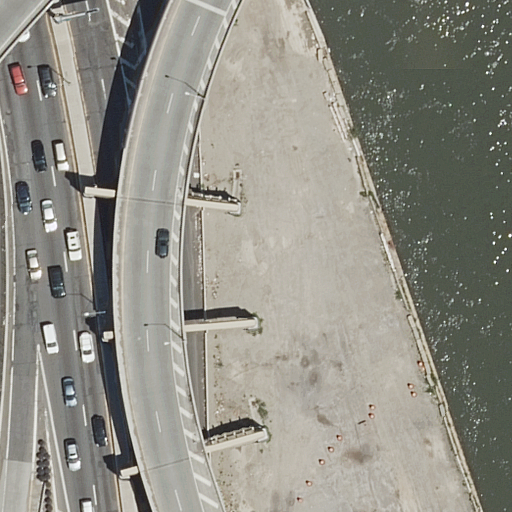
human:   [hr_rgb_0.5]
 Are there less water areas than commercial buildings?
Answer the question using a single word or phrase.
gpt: no

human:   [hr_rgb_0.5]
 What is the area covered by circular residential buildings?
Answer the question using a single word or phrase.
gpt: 0m2

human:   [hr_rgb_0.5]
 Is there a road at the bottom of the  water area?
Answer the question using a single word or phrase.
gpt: yes

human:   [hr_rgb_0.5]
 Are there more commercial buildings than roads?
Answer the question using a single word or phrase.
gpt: no

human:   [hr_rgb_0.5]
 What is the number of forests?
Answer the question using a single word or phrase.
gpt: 0

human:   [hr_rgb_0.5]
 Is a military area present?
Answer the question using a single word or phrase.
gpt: no

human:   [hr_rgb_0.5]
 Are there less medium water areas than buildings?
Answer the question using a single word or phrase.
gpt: no

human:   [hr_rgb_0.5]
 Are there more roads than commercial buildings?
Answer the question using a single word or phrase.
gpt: yes

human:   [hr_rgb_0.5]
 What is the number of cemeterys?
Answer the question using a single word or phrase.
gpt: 0

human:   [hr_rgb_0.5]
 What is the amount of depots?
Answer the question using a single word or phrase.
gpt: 0

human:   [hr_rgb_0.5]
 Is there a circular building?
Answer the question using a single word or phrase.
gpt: no

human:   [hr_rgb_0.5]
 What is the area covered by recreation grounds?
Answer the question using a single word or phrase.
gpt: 0m2

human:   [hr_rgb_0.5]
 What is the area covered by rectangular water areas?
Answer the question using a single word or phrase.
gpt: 2357m2

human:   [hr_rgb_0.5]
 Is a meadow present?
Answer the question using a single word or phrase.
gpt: no

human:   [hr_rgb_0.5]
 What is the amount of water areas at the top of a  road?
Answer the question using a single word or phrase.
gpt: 0

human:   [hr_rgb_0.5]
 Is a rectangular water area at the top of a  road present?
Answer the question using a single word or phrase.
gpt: no

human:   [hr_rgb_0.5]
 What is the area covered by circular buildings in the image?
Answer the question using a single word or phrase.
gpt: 0m2

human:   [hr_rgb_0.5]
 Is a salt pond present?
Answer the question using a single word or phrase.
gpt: no

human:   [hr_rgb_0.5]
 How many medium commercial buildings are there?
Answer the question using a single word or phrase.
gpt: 0

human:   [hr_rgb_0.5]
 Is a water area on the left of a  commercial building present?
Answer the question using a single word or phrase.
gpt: no

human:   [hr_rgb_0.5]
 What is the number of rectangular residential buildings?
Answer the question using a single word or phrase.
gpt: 0

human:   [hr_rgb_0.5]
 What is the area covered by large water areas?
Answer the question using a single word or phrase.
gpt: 2357m2

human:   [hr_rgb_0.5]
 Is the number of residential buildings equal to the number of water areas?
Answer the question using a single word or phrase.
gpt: no

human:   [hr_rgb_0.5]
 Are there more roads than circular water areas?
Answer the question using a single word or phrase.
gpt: yes

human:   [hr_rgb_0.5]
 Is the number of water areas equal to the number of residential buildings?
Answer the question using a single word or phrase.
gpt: no

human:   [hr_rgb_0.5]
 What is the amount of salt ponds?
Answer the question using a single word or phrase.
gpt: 0

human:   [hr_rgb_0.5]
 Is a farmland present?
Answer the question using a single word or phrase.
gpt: no

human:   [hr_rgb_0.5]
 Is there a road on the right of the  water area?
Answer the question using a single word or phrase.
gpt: no

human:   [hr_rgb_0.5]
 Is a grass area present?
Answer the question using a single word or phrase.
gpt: no

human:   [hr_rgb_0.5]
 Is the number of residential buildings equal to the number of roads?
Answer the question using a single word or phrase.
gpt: no

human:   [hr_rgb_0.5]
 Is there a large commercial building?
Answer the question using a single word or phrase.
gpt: no

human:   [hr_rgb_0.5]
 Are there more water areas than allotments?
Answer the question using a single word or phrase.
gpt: yes

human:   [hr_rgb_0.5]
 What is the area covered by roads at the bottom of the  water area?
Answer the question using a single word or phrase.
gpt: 0m2

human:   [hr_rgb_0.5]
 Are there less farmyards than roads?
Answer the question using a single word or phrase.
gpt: yes

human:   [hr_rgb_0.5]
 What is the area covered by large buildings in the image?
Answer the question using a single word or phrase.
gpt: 0m2

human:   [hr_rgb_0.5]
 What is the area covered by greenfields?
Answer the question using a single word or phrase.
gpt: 0m2